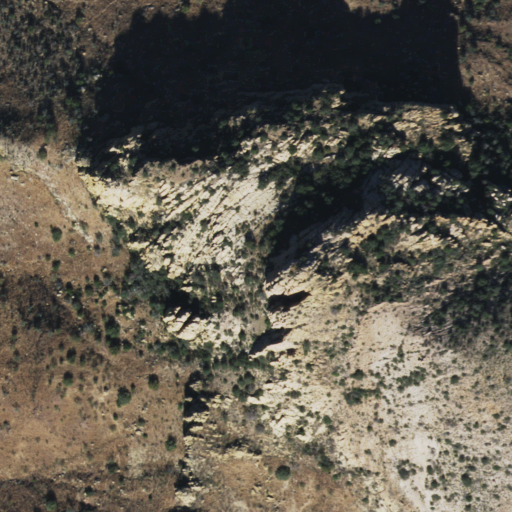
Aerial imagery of mountain in Arizona named Chiminea Peak containing shrub, evergreen forest, and grassland